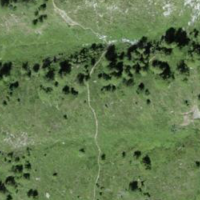
EUNIS habitat code: 26
Species observed at this site:
Calluna vulgaris